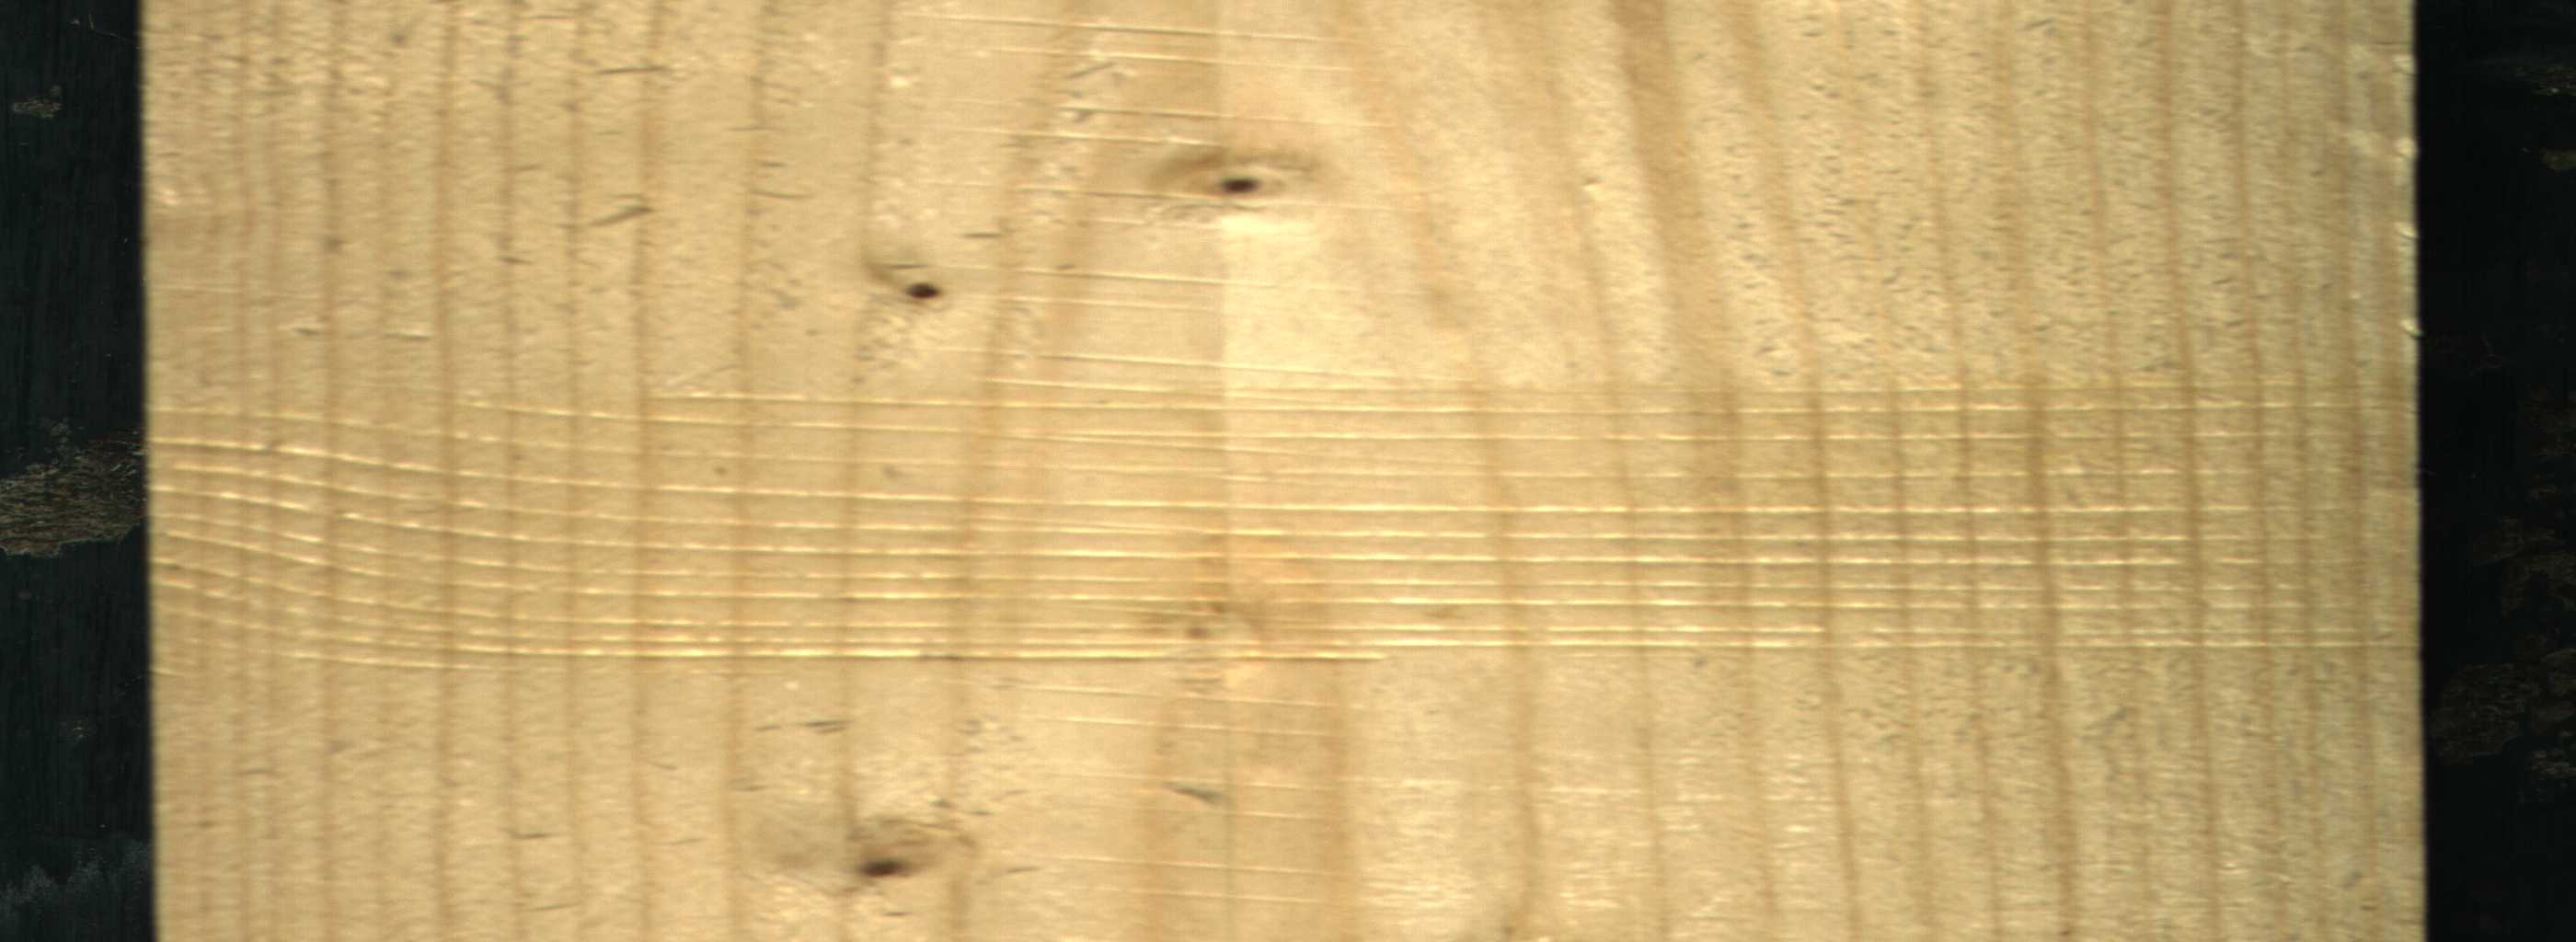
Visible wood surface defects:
Live_Knot
Live_Knot
Live_Knot